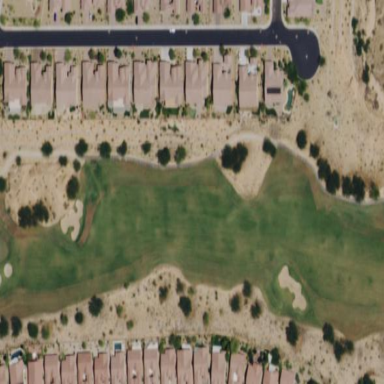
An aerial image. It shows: Grassy fairway on golf course.